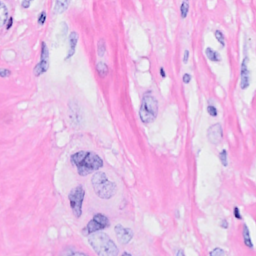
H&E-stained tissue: Breast